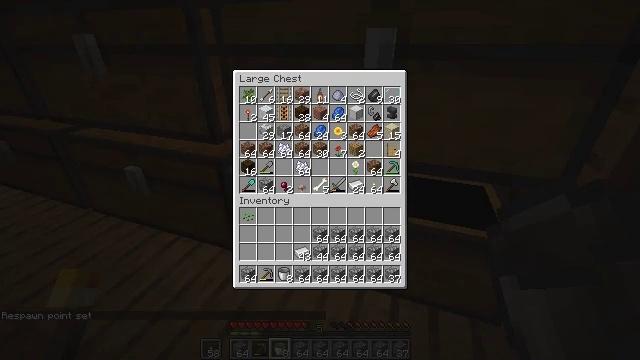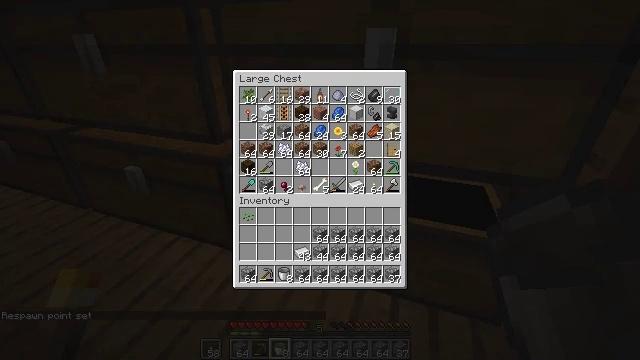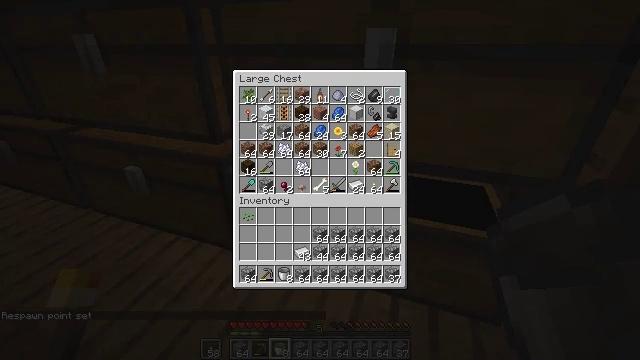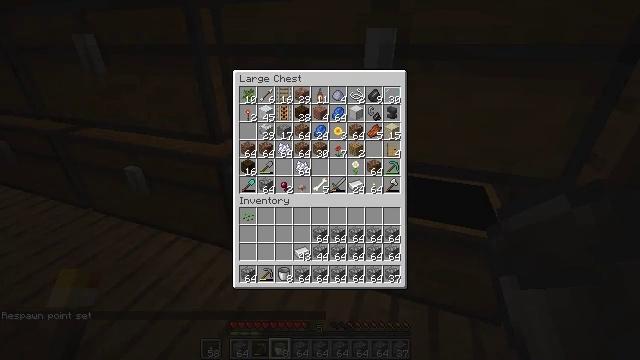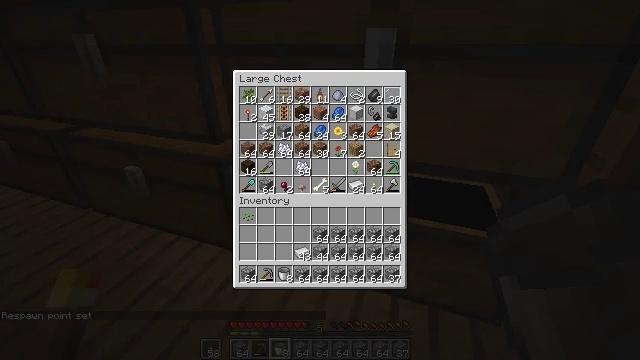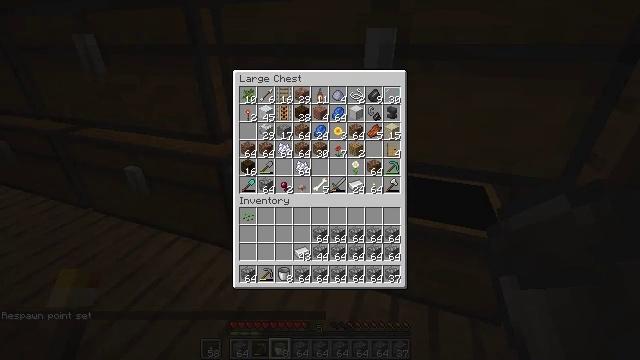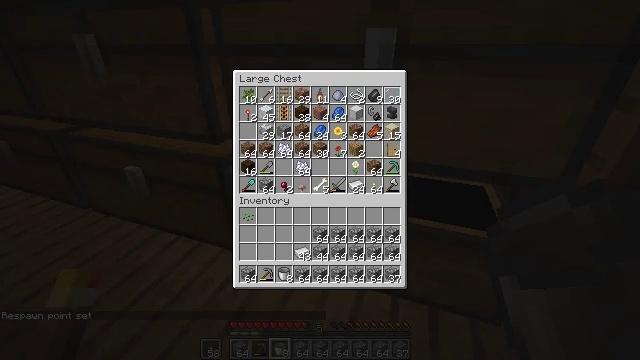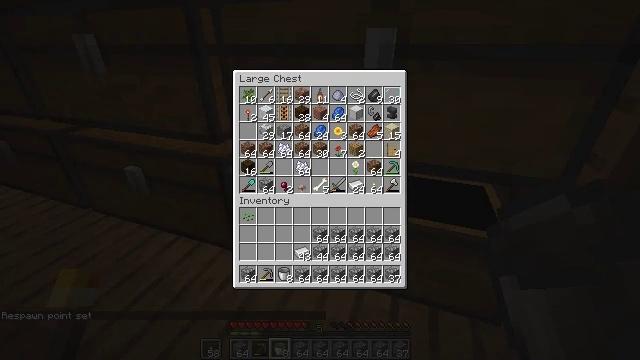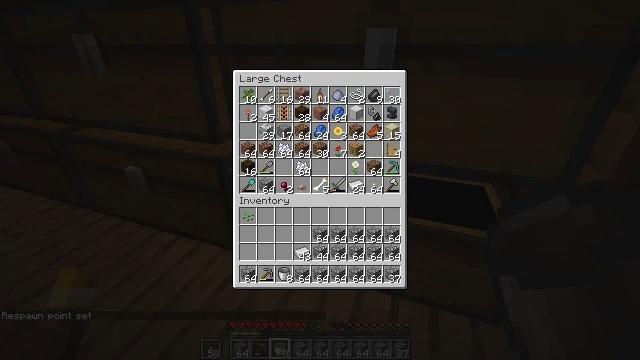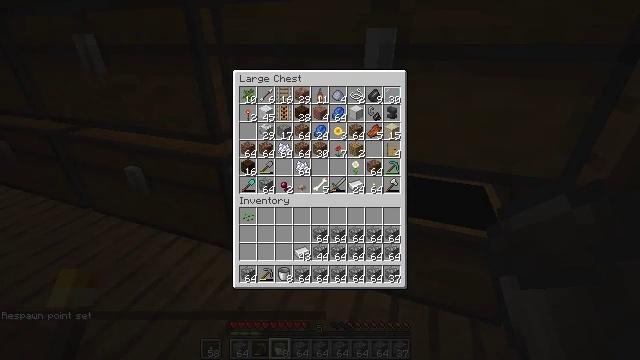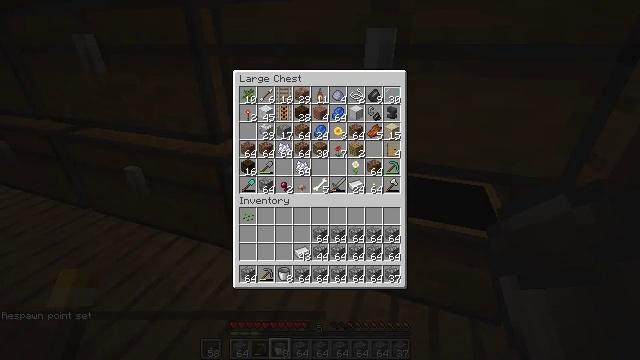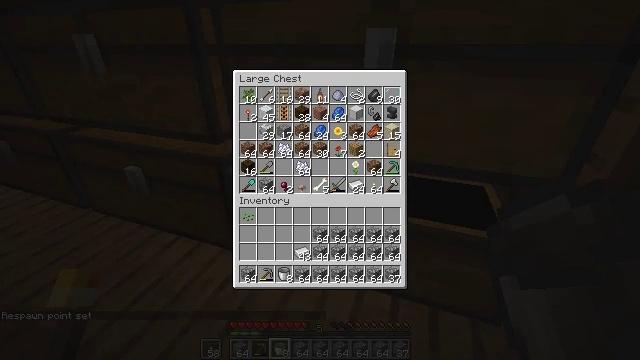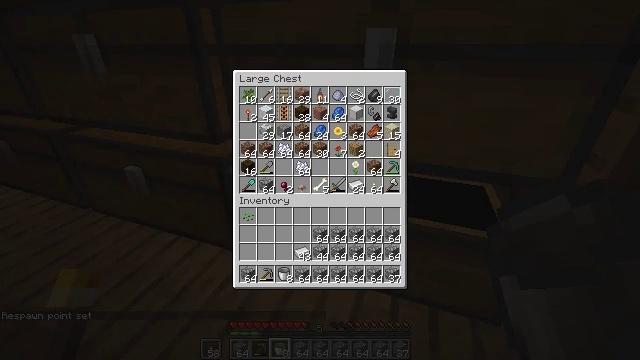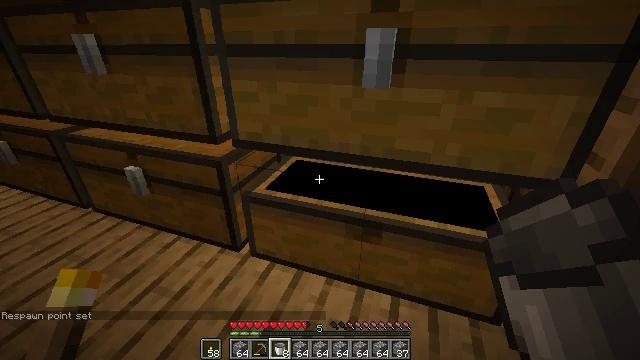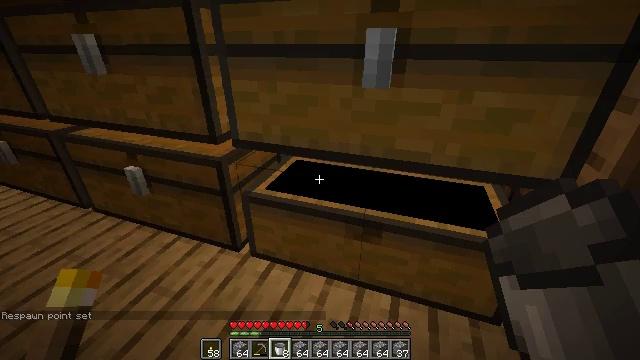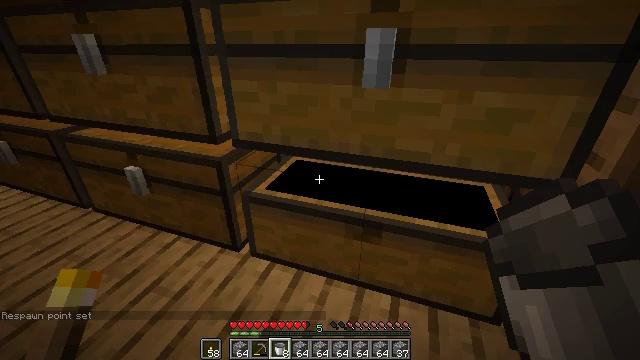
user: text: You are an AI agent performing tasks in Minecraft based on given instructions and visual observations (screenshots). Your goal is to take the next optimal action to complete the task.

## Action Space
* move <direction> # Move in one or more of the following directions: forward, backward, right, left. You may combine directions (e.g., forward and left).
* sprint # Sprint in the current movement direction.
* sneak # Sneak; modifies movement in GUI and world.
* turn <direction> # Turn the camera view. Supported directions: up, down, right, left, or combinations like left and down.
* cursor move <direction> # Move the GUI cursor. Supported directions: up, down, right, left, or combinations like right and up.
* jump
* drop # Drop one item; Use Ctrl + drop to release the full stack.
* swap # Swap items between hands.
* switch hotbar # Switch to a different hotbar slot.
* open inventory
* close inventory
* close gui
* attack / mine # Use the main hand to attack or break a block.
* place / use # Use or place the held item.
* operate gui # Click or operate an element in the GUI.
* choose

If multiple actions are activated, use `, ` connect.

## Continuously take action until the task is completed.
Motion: motion action
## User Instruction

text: Make a dark oak trapdoor on the crafting table.
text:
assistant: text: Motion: no_op
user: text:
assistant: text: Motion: no_op
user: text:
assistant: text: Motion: no_op
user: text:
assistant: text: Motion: no_op
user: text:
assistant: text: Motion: no_op
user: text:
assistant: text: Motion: no_op
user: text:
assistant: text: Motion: no_op
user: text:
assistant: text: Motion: no_op
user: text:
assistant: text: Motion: no_op
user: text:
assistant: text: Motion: no_op
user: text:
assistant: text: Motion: no_op
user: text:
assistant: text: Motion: no_op
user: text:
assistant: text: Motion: no_op
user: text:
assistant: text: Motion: close gui
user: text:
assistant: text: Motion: no_op
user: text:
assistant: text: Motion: no_op
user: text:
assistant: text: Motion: no_op
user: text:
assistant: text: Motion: no_op
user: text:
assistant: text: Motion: turn right and up
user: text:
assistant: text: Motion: turn right and up
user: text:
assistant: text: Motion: turn right and up
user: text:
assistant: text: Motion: turn right and up
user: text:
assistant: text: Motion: turn right and up
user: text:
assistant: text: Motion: use / place
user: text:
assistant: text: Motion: use / place
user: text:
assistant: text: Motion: use / place
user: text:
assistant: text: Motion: no_op
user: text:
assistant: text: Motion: no_op
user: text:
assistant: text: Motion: open gui
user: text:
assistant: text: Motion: no_op